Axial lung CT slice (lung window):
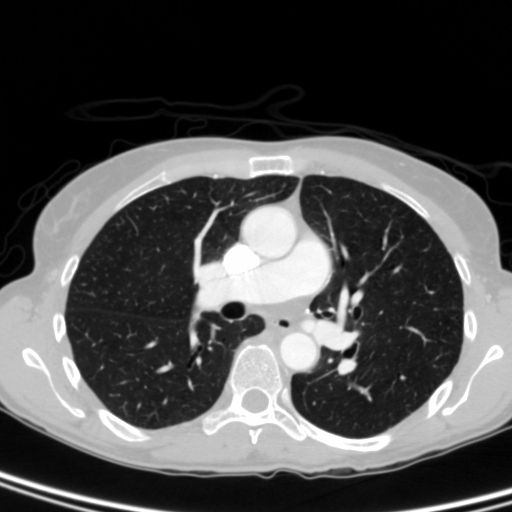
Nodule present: no